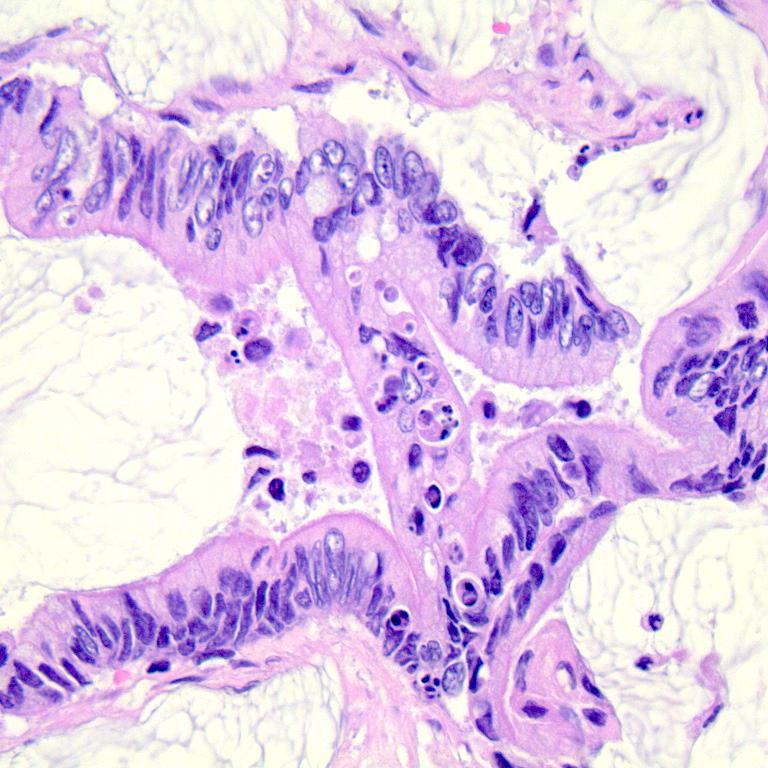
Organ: colon
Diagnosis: adenocarcinomas